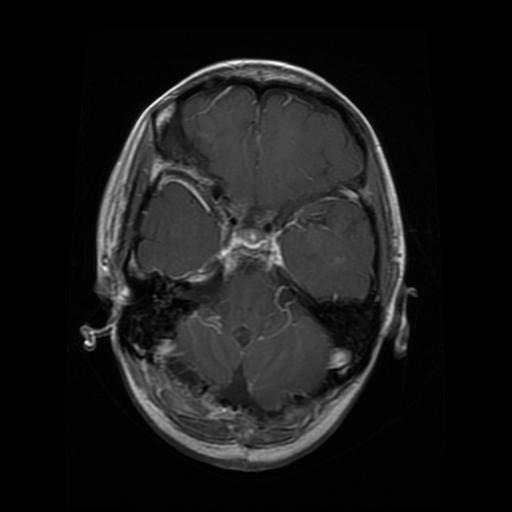
Label: glioma